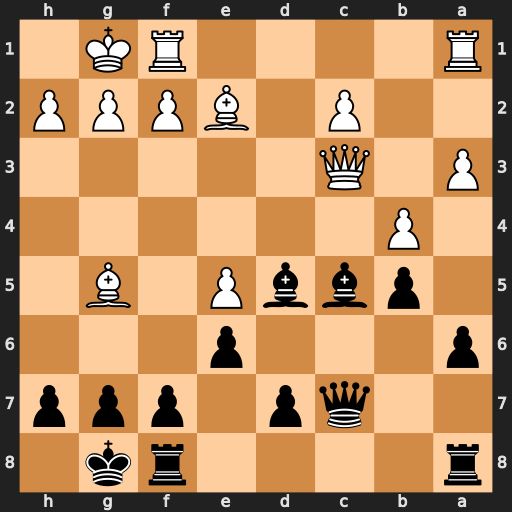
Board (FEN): r4rk1/2qp1ppp/p3p3/1pbbP1B1/1P6/P1Q5/2P1BPPP/R4RK1
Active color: b
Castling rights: -
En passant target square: -
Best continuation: Bxf2+ Rxf2 Qxc3